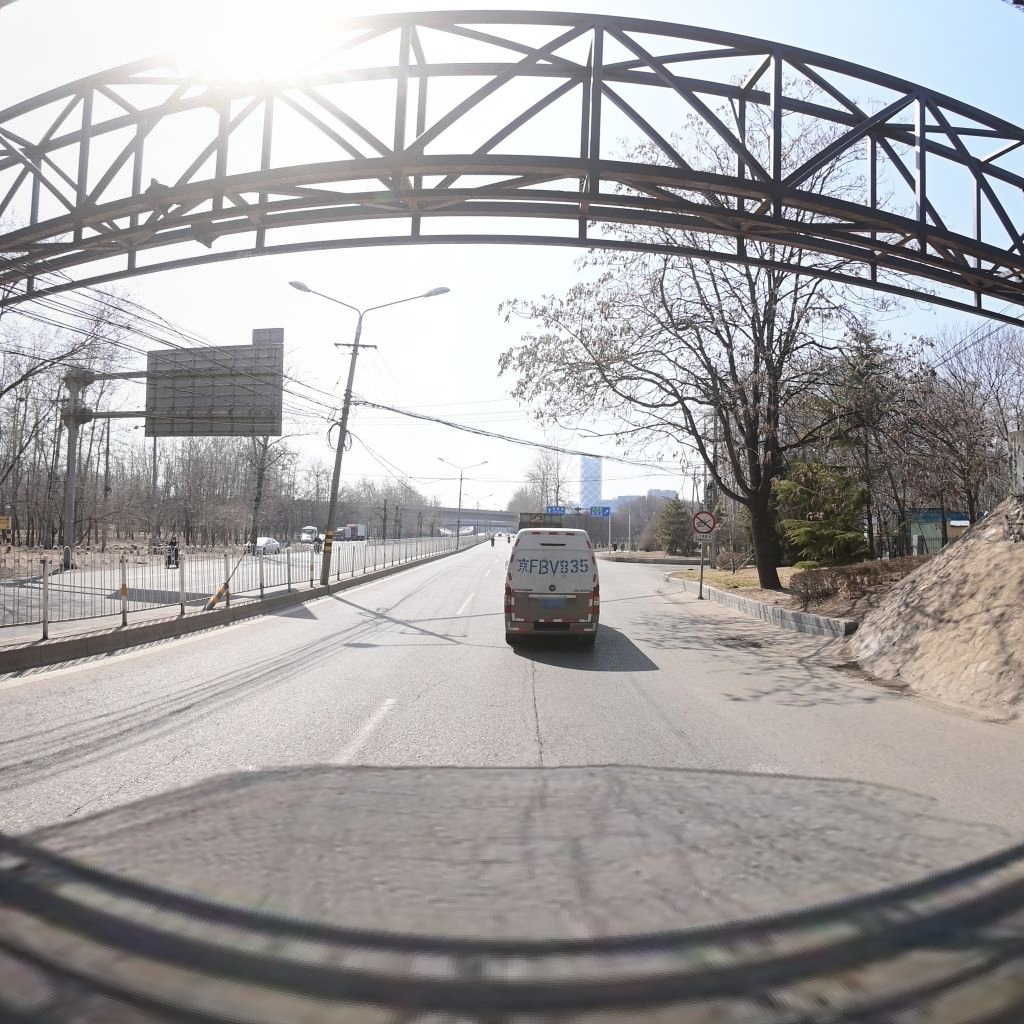
Region: Chaoyang
Road damage annotations: longitudinal crack, longitudinal crack, longitudinal crack, transverse crack